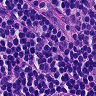
Metastatic tissue present: no